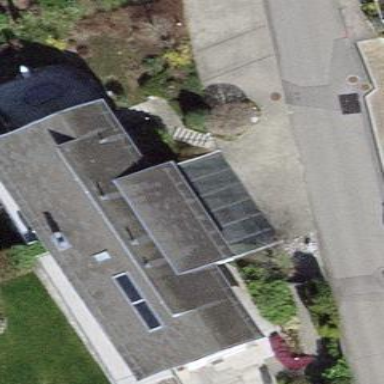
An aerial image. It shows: Building.